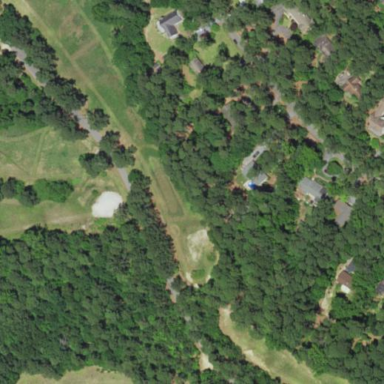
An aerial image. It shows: Golf course surrounded by greenery.